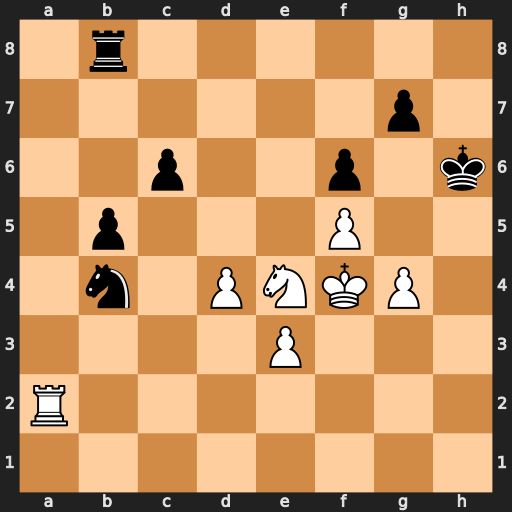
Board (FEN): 1r6/6p1/2p2p1k/1p3P2/1n1PNKP1/4P3/R7/8
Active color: w
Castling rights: -
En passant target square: -
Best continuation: Rh2#